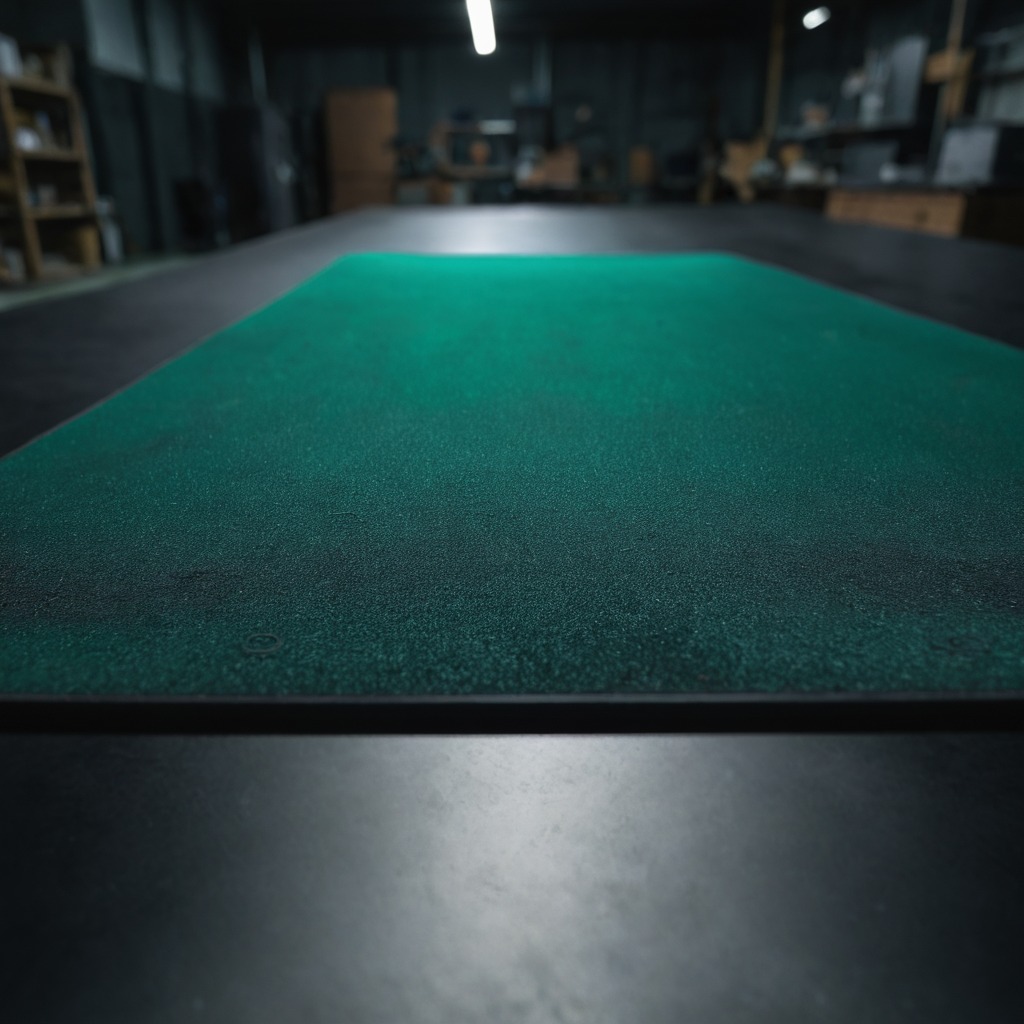
A rubber O-ring is lying on the green rubber mat.